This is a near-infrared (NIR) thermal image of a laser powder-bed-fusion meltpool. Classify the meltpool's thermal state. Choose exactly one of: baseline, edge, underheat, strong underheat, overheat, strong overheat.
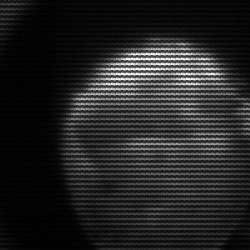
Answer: edge